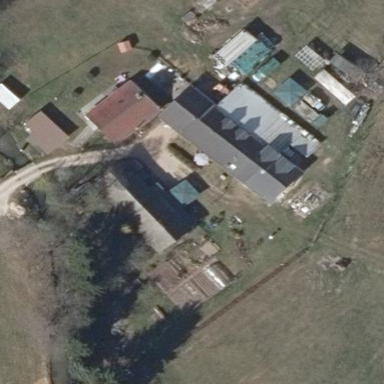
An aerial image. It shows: Farmyard area.